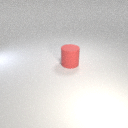
large red rubber cylinder